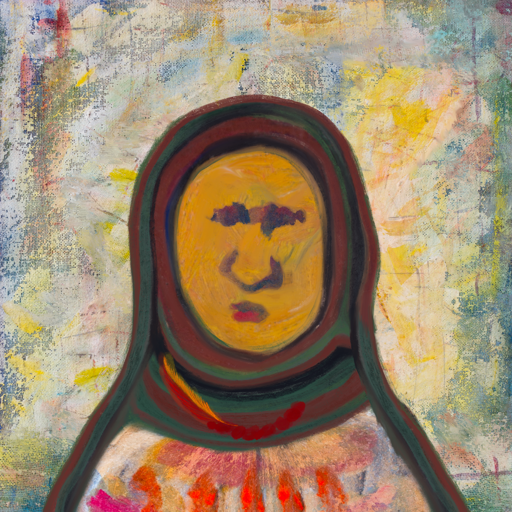
Background: Irani, Head And Neck Front: After_Raid, Face Front: In_The_Sun, Bust: Childish, Hair Front: Blank, Head Accessory: After_Raid_Scarf, Second Necklace: Blank, Necklace: Pipe, Baby: Blank